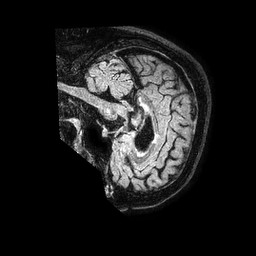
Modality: FLAIR
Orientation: sagittal
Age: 59
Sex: male
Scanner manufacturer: philips
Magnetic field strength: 1.5 T
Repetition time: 4.8 s
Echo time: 0.3 s